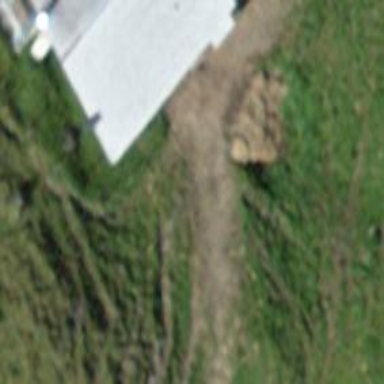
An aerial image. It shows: Farm building.